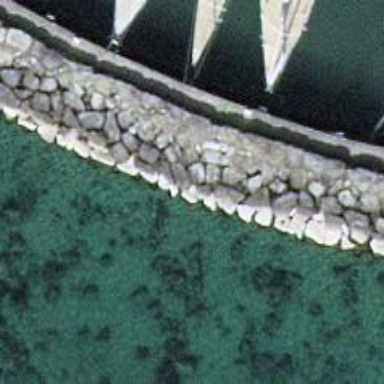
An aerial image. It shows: Man-made pier.